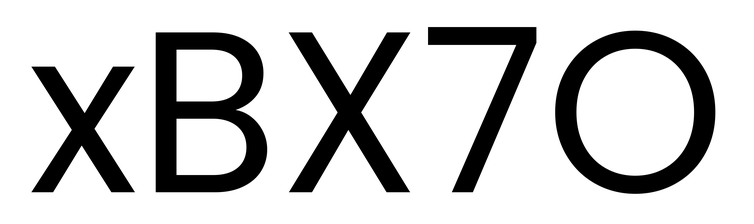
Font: Poppins-Regular